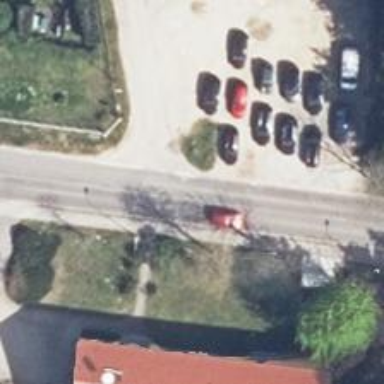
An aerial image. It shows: Smooth asphalt road in residential area.